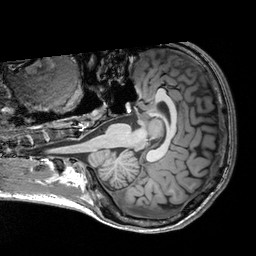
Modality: T1w
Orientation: axial